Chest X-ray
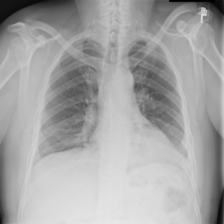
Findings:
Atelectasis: negative
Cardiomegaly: negative
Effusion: negative
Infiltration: negative
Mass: positive
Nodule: negative
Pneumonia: negative
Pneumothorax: negative
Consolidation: negative
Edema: negative
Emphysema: negative
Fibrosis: negative
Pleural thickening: negative
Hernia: negative